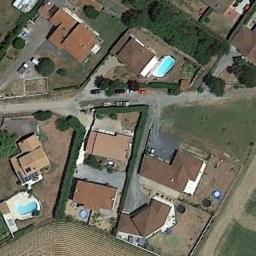
Label: residential